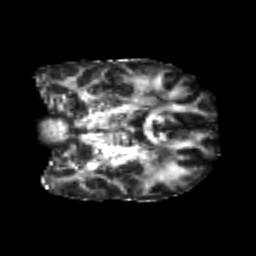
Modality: FA
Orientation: coronal
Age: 20
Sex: male
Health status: healthy
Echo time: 0.074 s